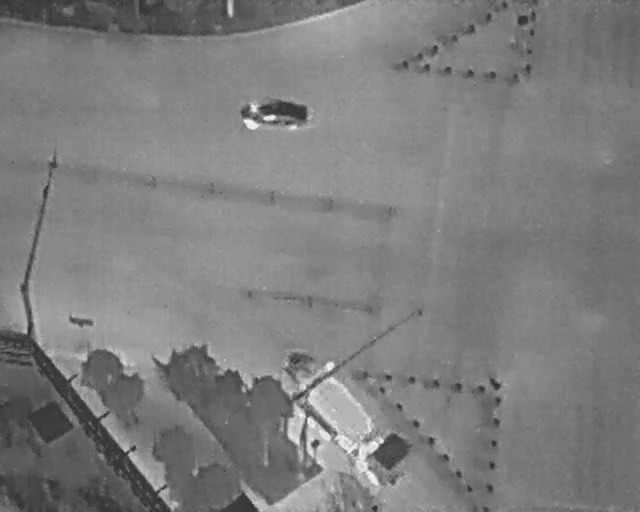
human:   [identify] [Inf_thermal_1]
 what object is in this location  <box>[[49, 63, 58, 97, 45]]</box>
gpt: <ref>1 large othervehicle at the bottom</ref>